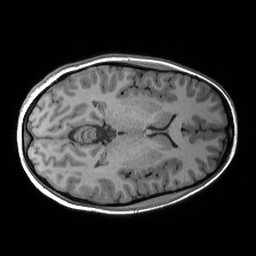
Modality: T1w
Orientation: axial
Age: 25
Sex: female
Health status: healthy
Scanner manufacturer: siemens
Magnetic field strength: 3 T
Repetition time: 2.53 s
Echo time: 0.00288 s